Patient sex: M
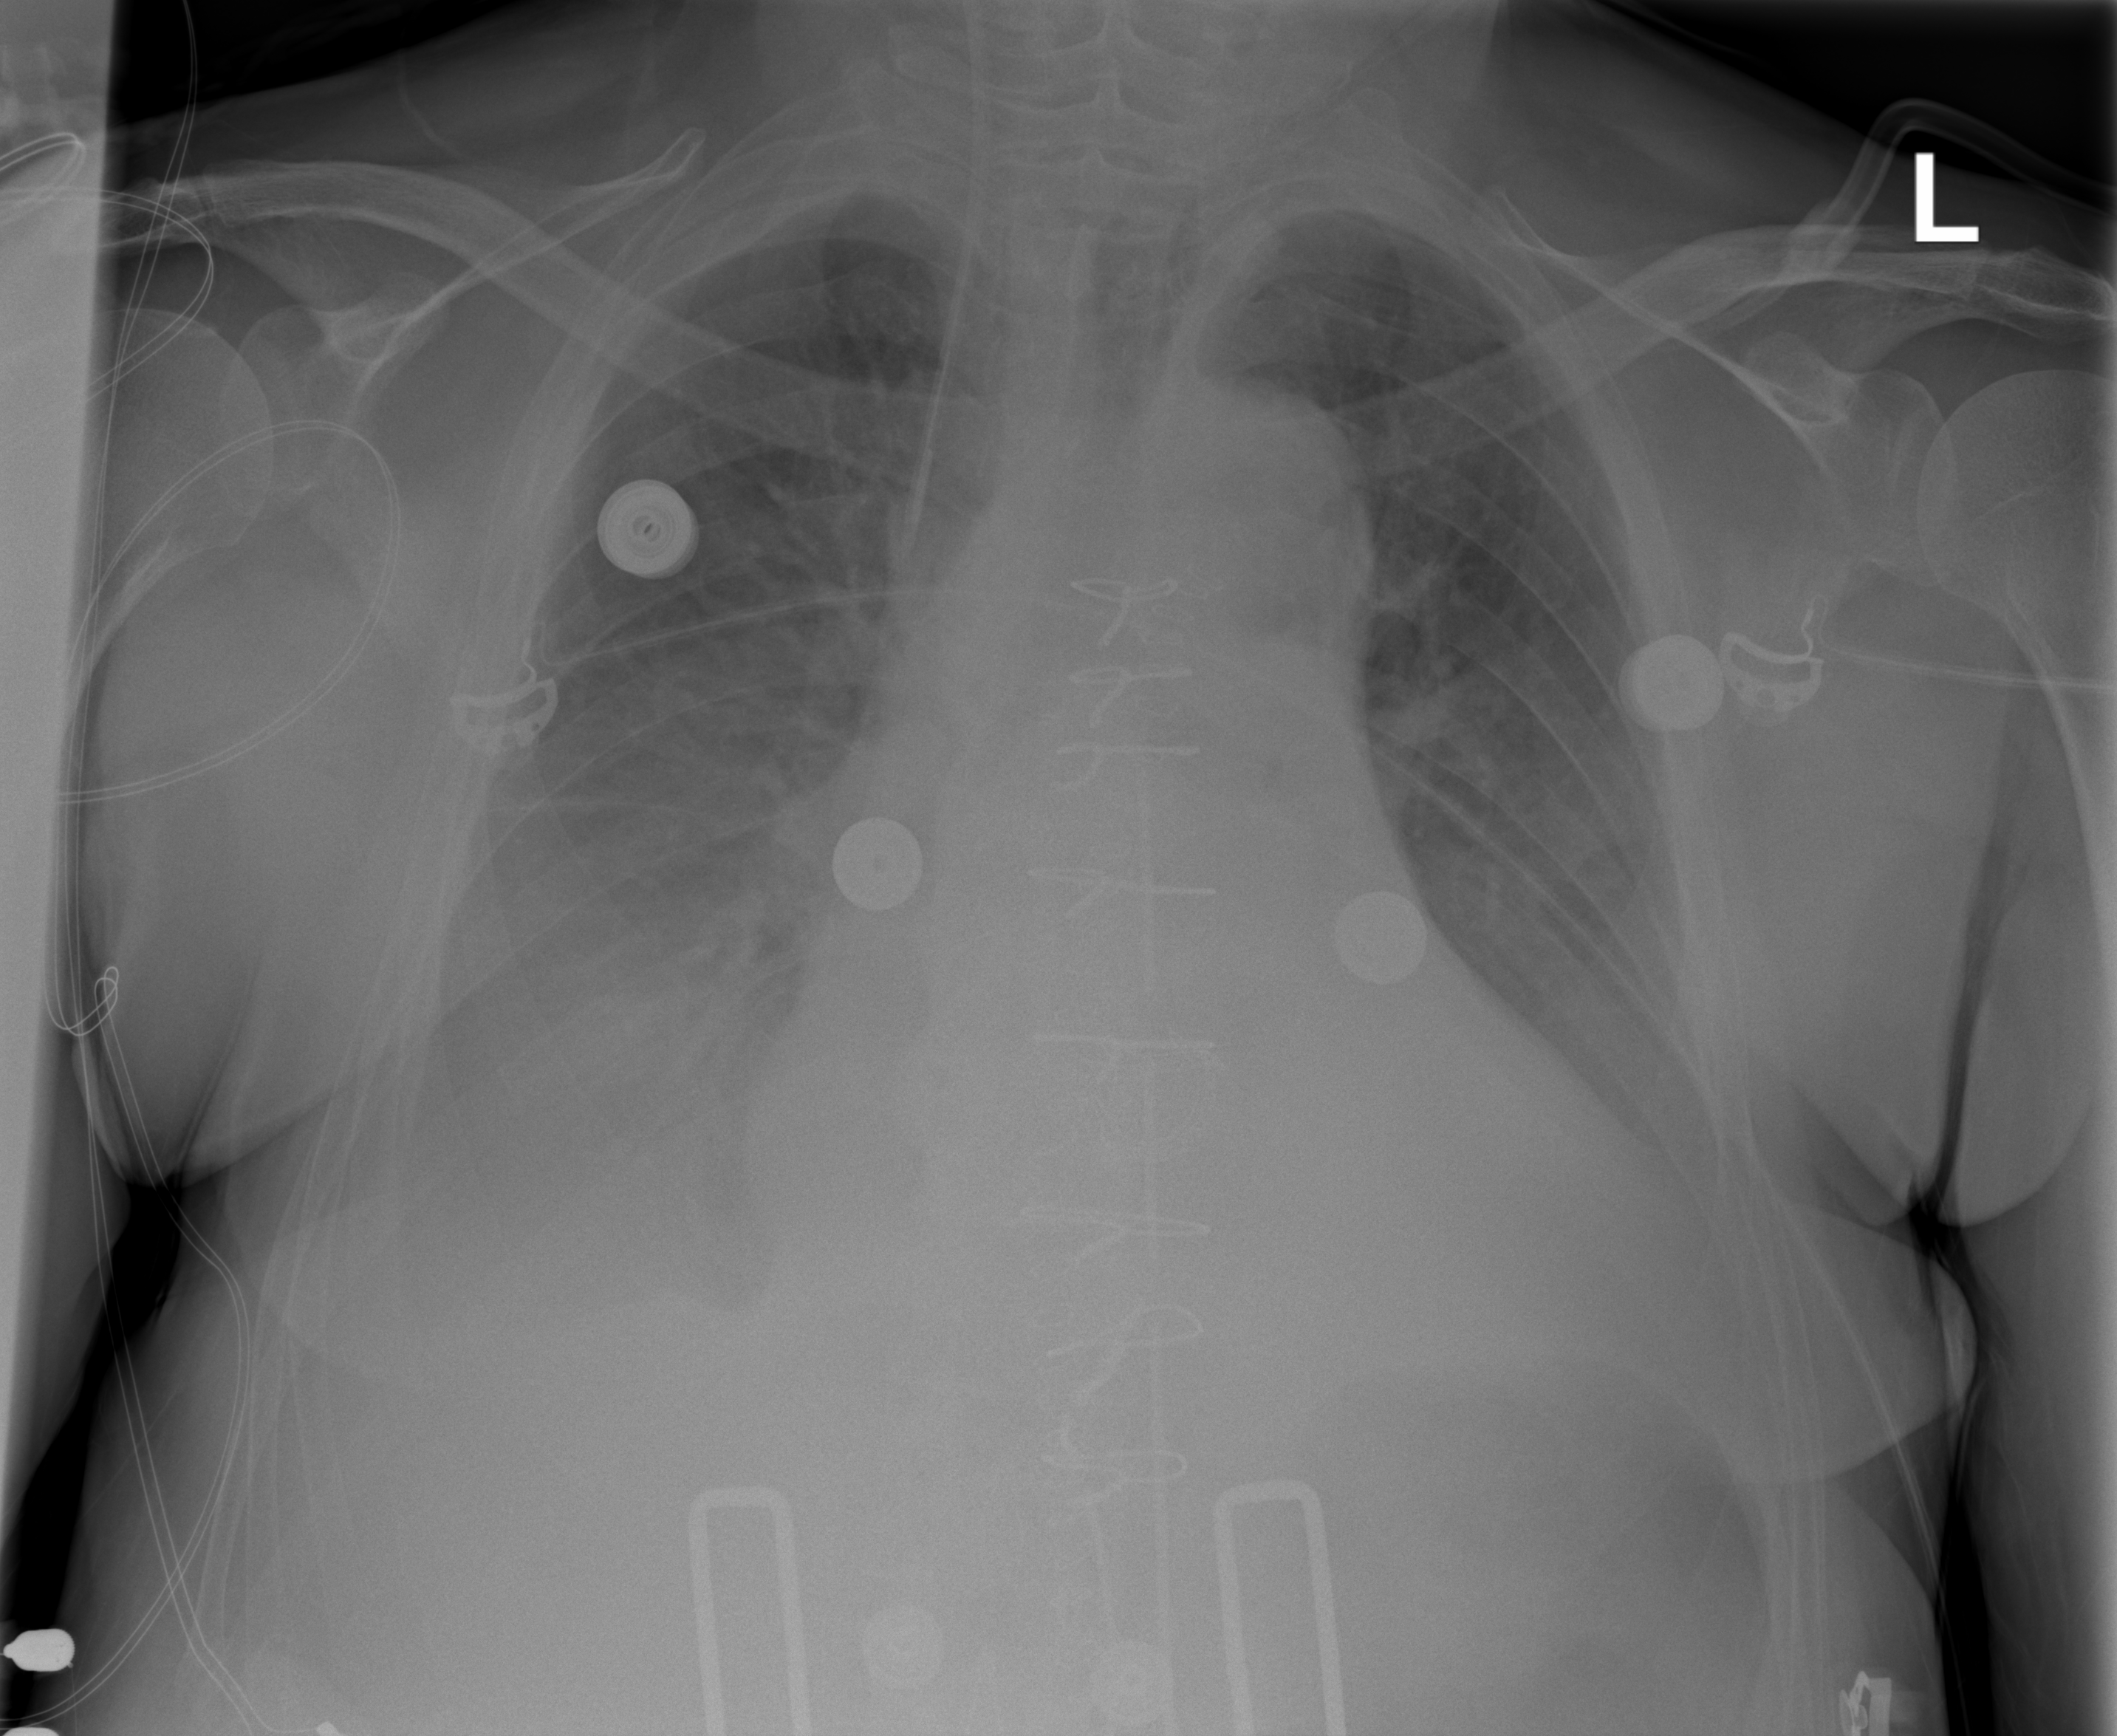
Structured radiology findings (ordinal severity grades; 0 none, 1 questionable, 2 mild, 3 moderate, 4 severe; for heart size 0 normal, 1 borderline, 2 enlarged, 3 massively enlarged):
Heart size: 2
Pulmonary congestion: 2
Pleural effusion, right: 3
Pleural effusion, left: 2
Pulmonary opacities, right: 0
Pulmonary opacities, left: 0
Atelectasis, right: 2
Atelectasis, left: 2